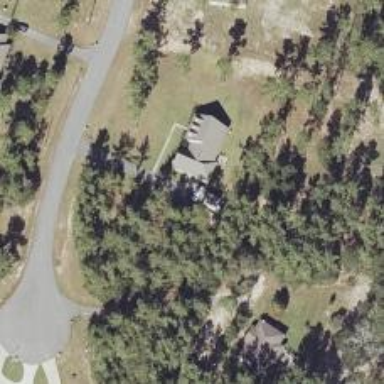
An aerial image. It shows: Driveway.